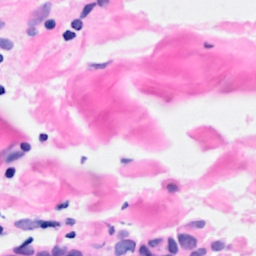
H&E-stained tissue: Breast